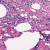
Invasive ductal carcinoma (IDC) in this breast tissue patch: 0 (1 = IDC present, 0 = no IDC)